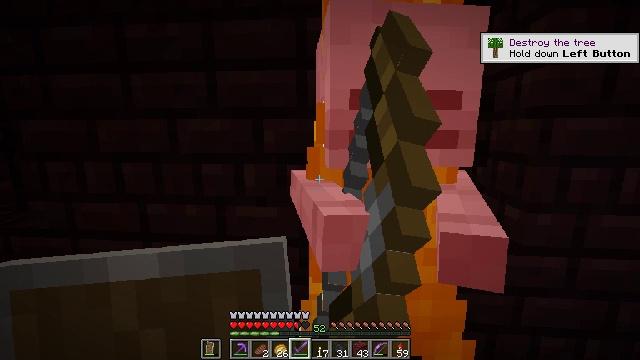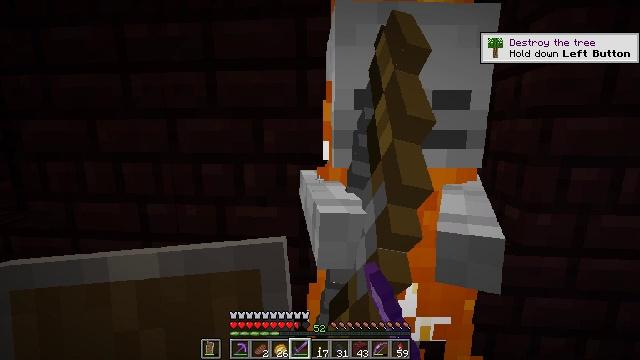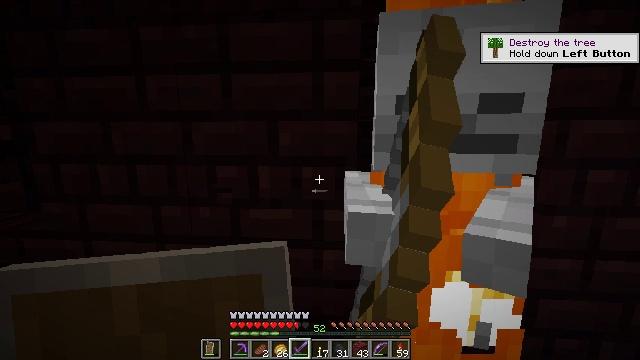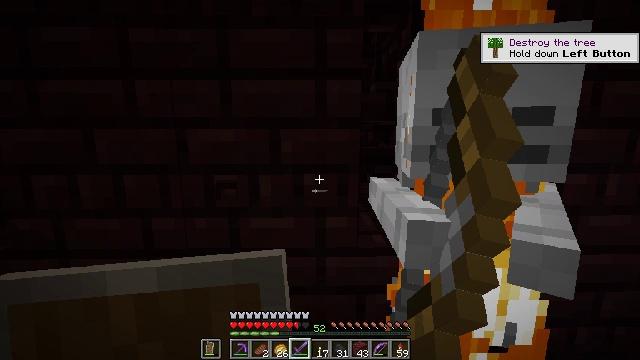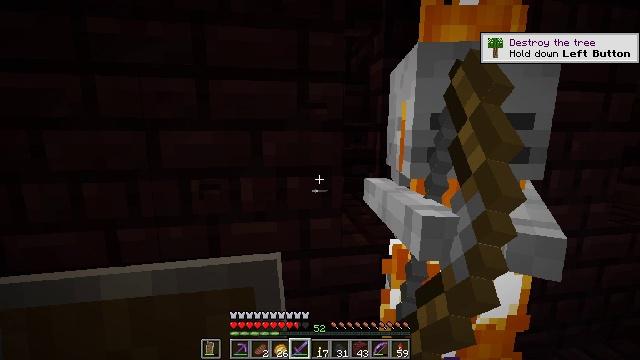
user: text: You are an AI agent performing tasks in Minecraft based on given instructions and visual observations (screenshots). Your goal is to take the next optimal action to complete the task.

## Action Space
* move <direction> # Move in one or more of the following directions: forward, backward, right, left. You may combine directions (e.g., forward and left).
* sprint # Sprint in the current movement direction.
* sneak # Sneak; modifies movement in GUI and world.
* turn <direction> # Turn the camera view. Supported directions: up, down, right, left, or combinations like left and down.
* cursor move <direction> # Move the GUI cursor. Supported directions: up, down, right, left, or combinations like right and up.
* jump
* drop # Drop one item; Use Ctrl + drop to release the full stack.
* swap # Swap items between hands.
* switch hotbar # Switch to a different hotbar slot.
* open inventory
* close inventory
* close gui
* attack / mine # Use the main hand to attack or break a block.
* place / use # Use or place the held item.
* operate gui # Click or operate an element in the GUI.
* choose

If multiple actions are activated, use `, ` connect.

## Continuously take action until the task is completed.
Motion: motion action
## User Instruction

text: Hunt the skeleton.
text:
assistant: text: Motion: attack / mine
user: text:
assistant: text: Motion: move left, attack / mine
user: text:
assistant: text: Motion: move left, turn right
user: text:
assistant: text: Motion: move left, turn right, attack / mine
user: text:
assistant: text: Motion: attack / mine